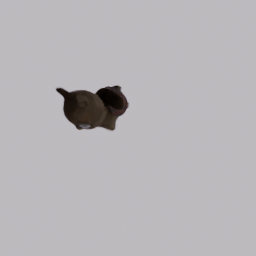
Label: animals